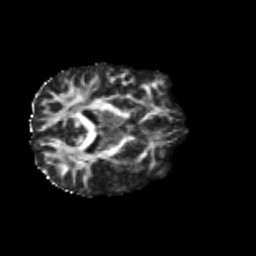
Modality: FA
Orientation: axial
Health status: ill
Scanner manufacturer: siemens
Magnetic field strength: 3 T
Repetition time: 6.8 s
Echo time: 0.097 s